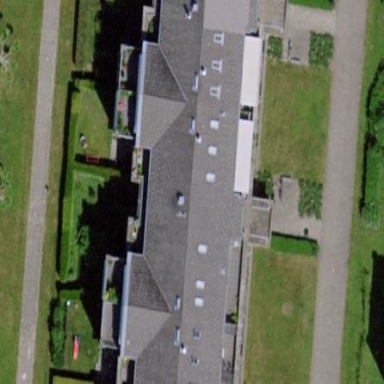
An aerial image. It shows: Gabled roof apartments building.